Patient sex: M
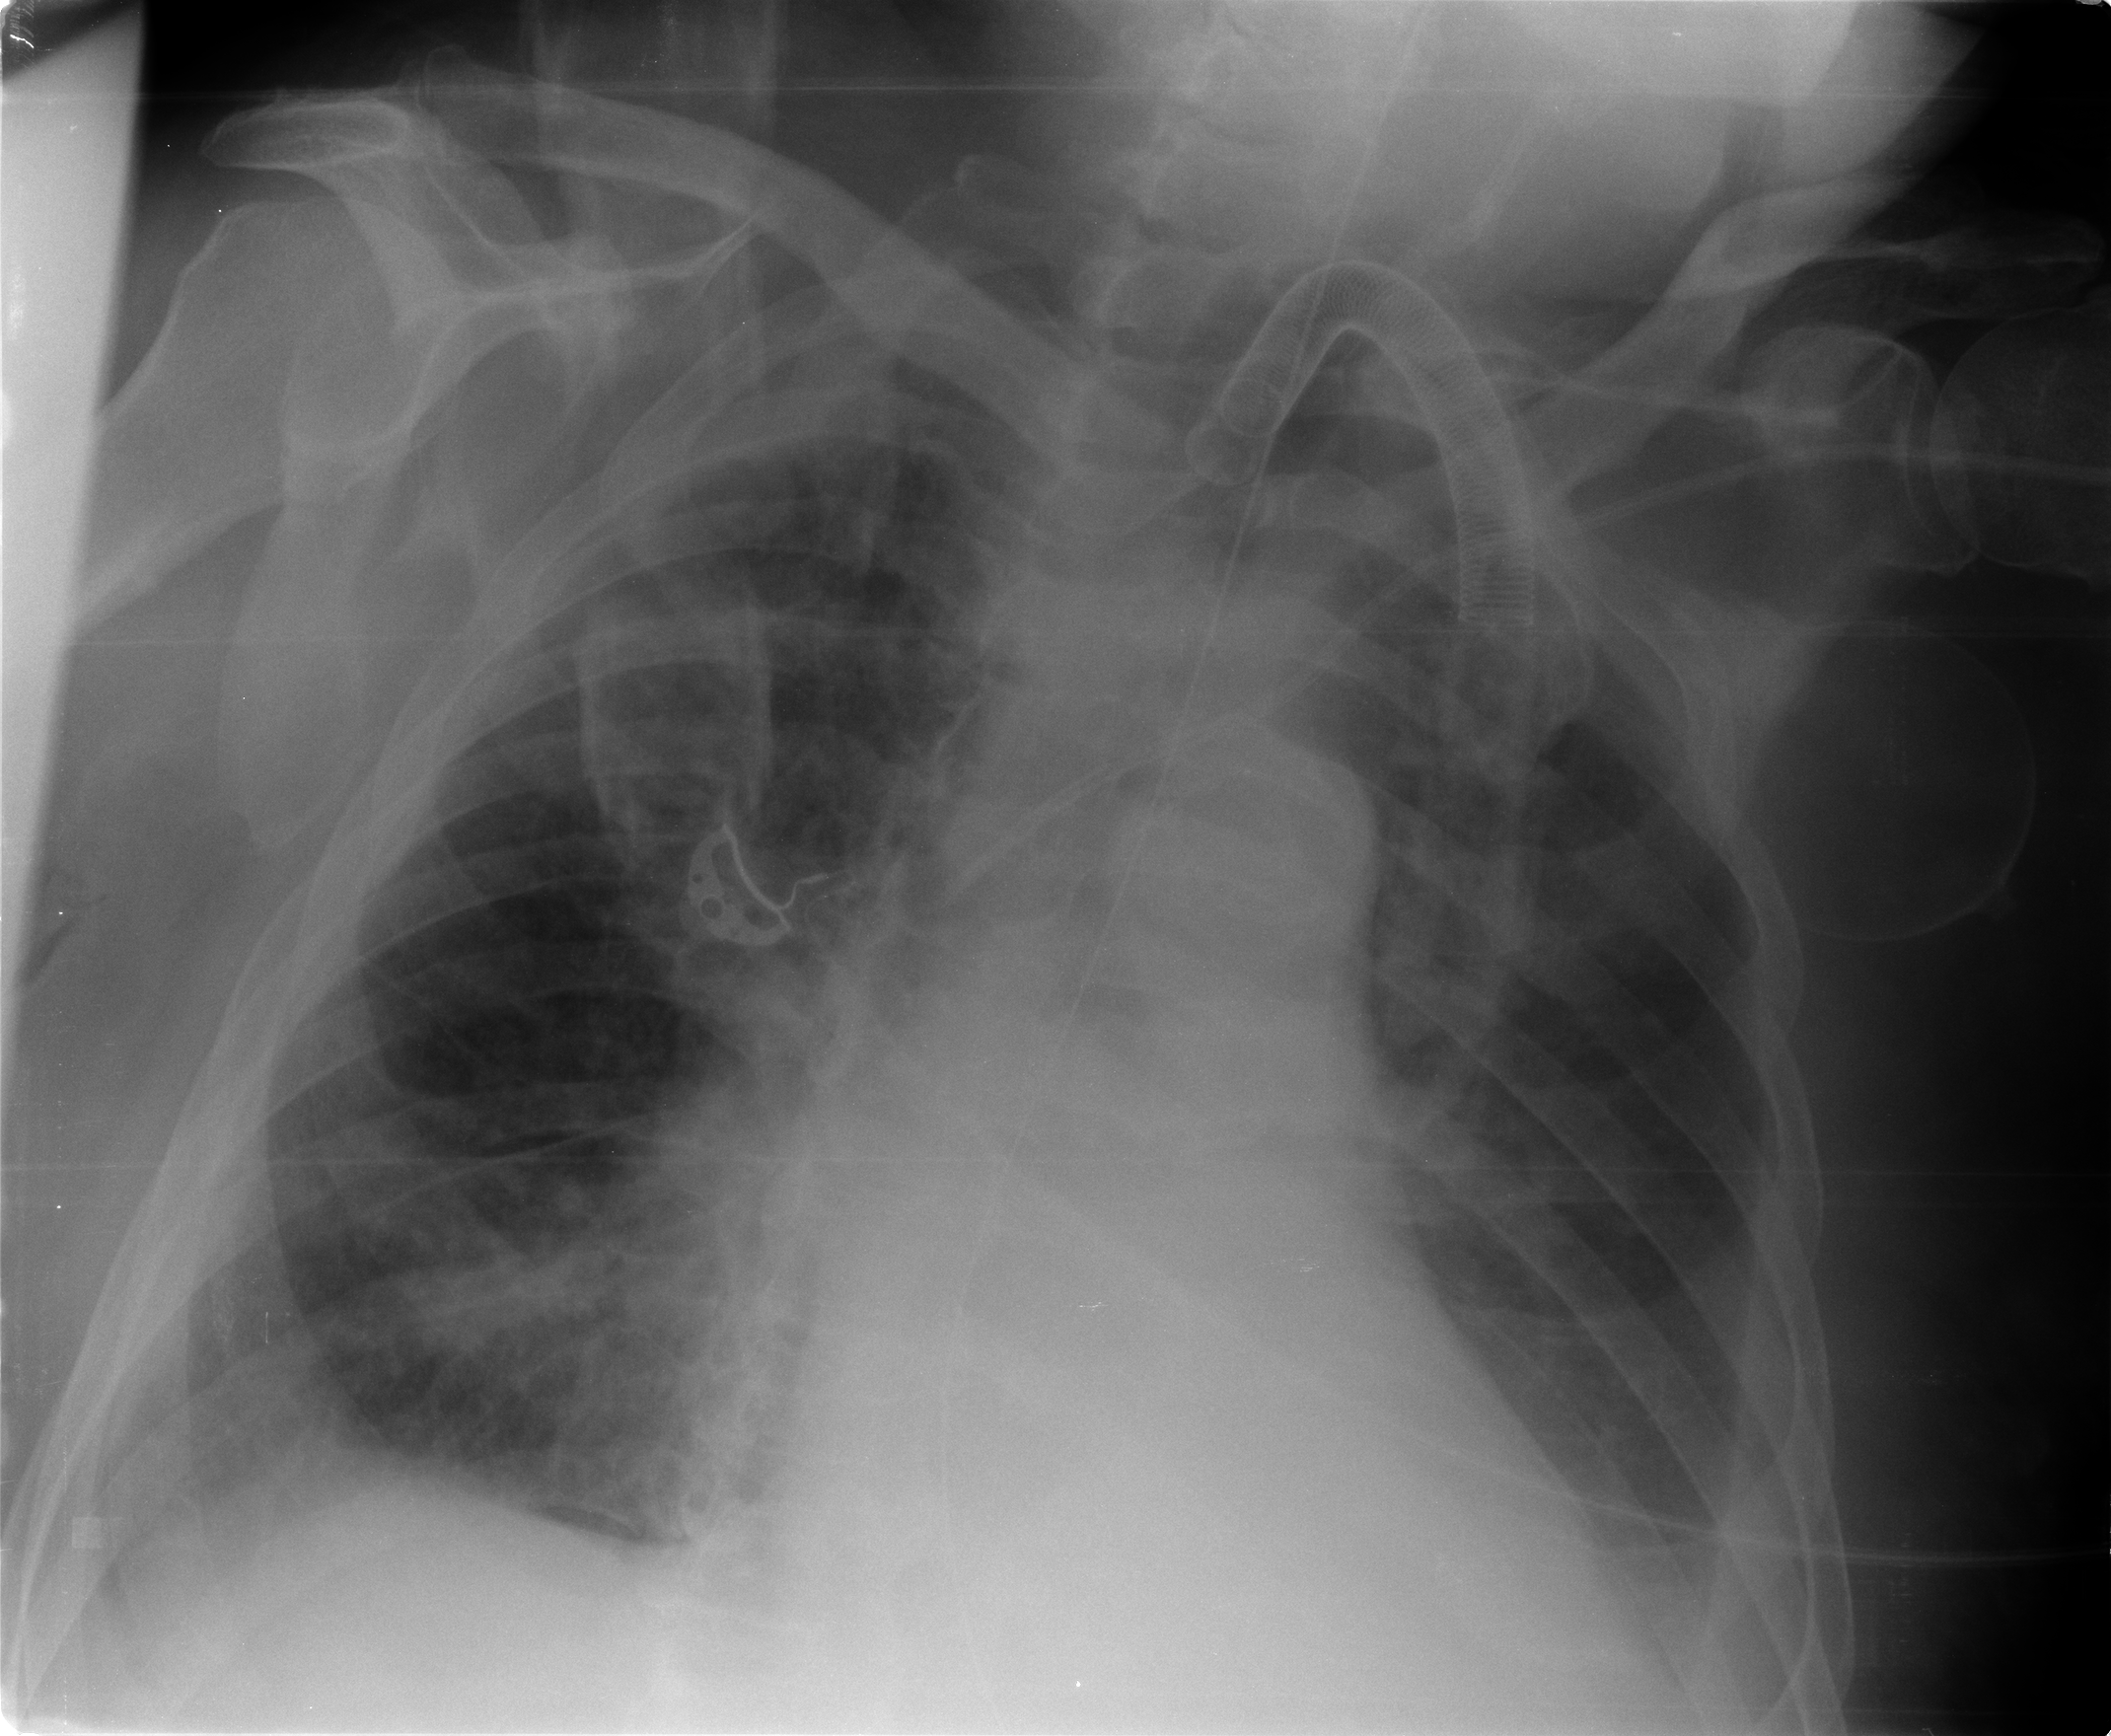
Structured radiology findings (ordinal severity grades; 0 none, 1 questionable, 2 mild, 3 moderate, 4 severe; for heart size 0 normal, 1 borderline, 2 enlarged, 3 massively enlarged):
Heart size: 2
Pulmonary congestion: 2
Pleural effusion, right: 2
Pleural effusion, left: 3
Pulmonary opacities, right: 1
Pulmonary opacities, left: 2
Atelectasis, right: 2
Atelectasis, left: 2